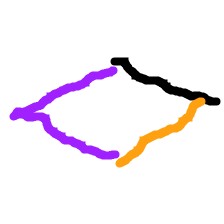
Shape: rhombus